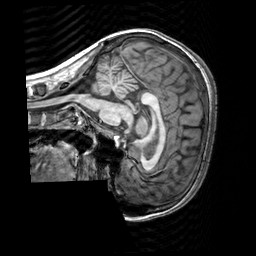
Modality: T1w
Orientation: sagittal
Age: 19
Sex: female
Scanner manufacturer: siemens
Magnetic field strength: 3 T
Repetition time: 2.3 s
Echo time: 0.00303 s